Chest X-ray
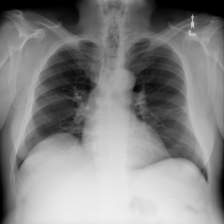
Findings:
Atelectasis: negative
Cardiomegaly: negative
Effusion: negative
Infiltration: negative
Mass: negative
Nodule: negative
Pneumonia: negative
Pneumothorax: negative
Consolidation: negative
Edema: negative
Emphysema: negative
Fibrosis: negative
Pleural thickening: negative
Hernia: negative